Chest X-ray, PA view. Patient: 60 years old, sex M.
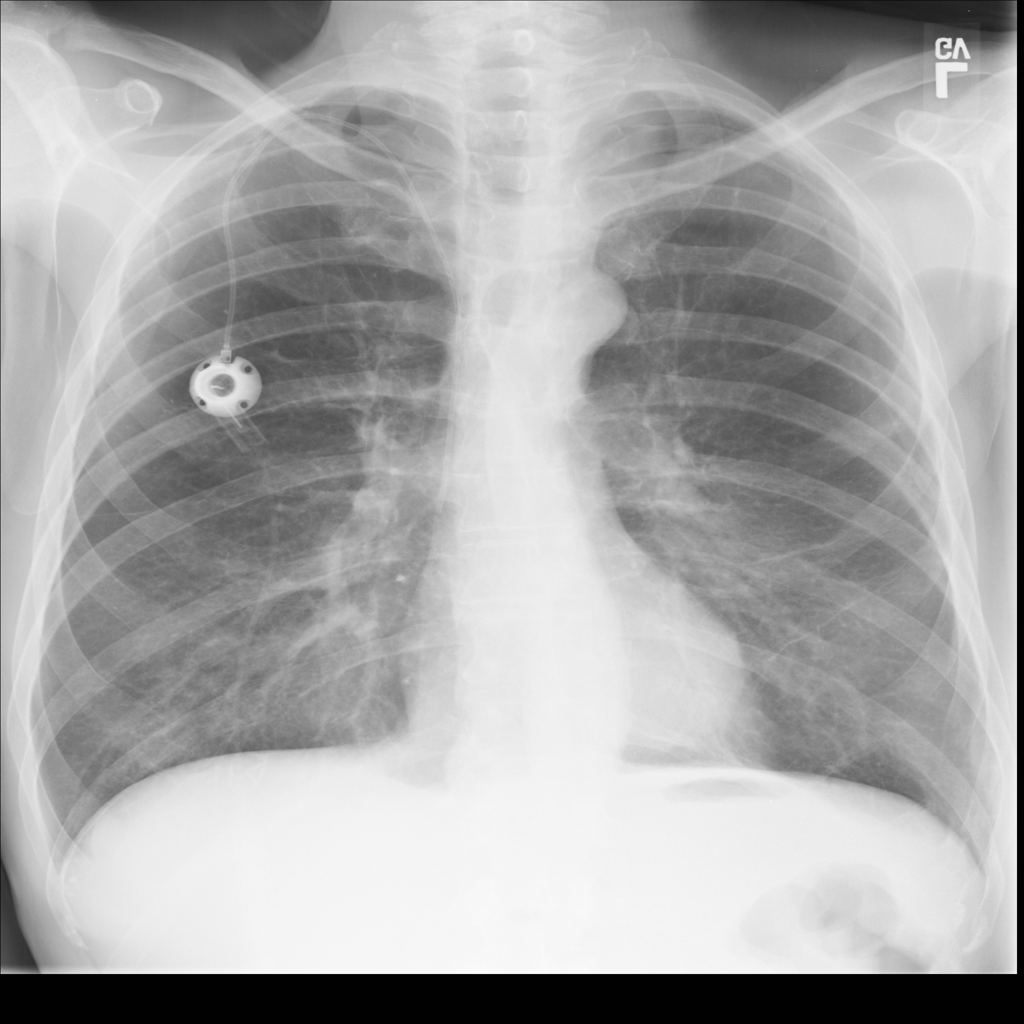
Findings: Atelectasis, Effusion